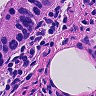
Metastatic tissue present: yes